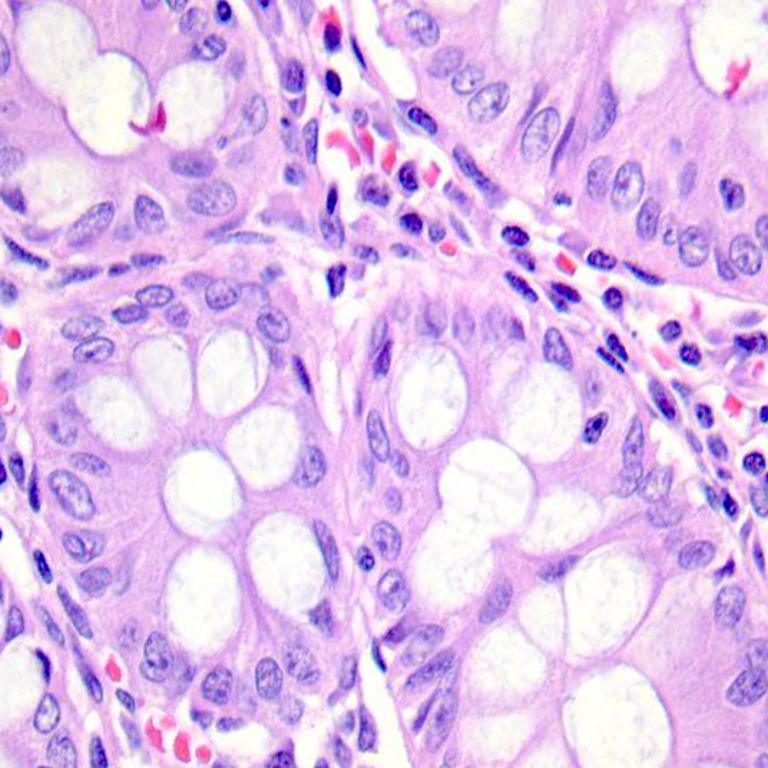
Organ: colon
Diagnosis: benign